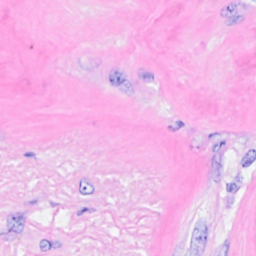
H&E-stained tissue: Breast